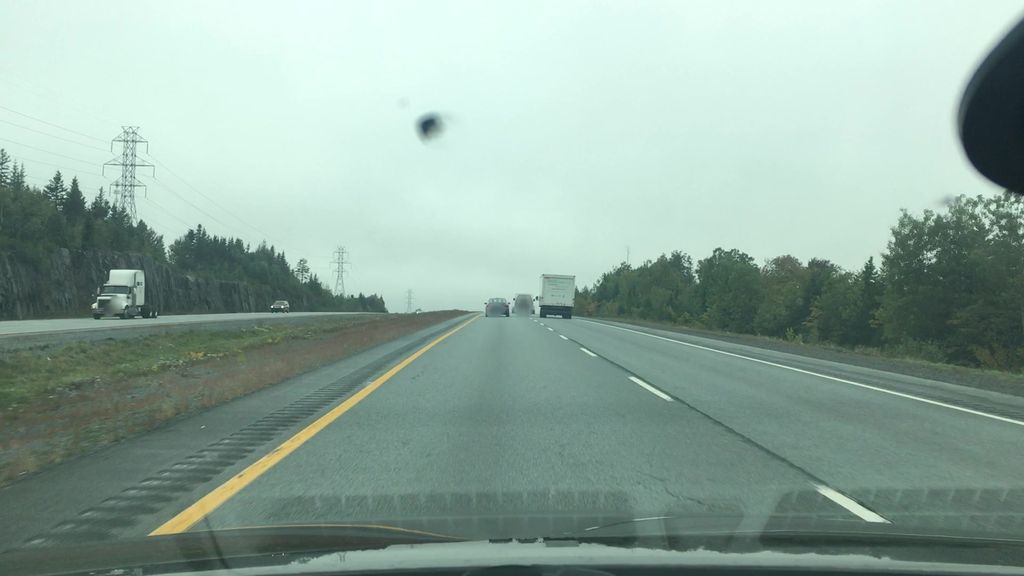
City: halifax